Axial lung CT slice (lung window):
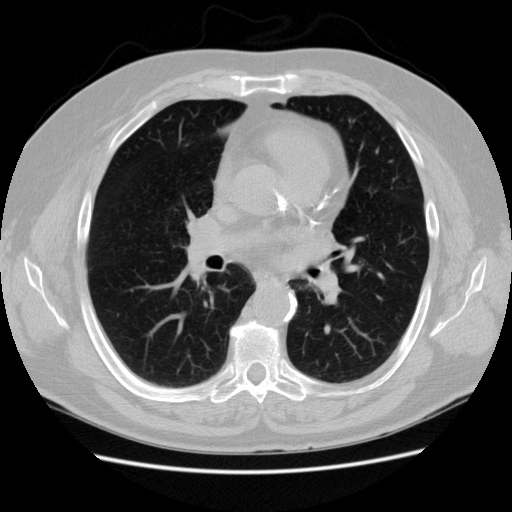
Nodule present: no